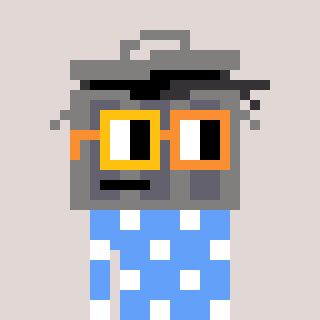
a pixel art character with square yellow and orange glasses, a trashcan-shaped head and a blue-colored body on a warm background